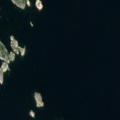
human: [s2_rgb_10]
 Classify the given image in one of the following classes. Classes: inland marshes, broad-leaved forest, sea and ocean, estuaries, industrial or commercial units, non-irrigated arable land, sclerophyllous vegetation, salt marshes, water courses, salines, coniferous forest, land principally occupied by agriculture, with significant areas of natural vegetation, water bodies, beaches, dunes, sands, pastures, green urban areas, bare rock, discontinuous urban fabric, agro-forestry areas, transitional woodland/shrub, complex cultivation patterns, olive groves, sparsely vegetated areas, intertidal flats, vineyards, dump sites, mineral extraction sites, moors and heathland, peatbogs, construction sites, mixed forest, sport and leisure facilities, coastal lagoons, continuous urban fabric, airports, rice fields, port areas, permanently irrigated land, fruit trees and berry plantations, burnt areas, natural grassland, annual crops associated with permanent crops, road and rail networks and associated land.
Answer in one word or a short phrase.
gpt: sea and ocean